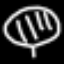
Label: leaf